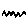
Label: zigzag